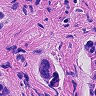
Metastatic tissue present: yes